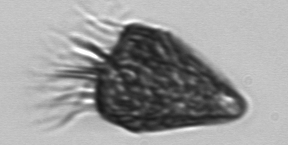
Label: Strombidium_morphotype2